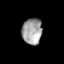
Tissue: skin
Cell type: Epithelial cells
Senescence score: 0.281
Nuclear area (px): 512
Mean DAPI intensity: 160.1